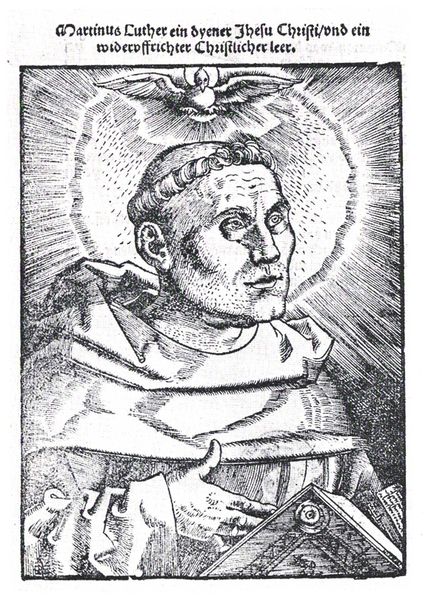
Titel: Martinus Luther ein dyener Jhesu Christi
Künstler: Hans Baldung Grien
Institution: (Seriendruck)
Schlagwörter: flügel, gott, hand, mann, schatten, umhang, vogel, weiß, dreieck, frisur, grau, licht, mund, nase, ohr, profil, schwarz, stirn, zeichnung, blick, augen, bibel, falten, gesicht, kragen, rahmen, taube, ärmel, bildnis, hände, portrait, porträt, sonne, geistlicher, kutte, mantel, blatt, person, kinn, ohren, renaissance, kreis, engel, lächeln, holzschnitt, schrift, papier, grafik, graphik, kraft, inschrift, glatze, lesen, deutsch, wange, deckel, buch, glaube, religion, strahlen, druck, schwarzweiss, schraffuren, radierung, stich, seite, text, buchstaben, strahl, augenringe, überschrift, gebet, kranz, einband, schein, heiligenschein, halbprofil, nimbus, christus, jesus, priester, schwingen, mönch, luther, predigt, gebote, erleuchtung, kupferstich, aufgeschlagen, flugblatt, altdeutsch, beschreibung, aureole, frage, kapuze, fromm, pater, geist, tonsur, latein, lateinisch, dessin, martin, halo, korne, heiliger geist, strahlenkranz, aura, möche, straheln, martin luther, seriendruck, allemagne, heiliegenschein, strahlennimbus, reformator, verklärung, cranach, saint, bible, stahlen, bild und text, martinus, heiligsprechnung, schrotblatt, thand, moyen-âge, unverständnis, martin löuther, kutte+